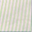
Piece: xx